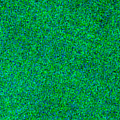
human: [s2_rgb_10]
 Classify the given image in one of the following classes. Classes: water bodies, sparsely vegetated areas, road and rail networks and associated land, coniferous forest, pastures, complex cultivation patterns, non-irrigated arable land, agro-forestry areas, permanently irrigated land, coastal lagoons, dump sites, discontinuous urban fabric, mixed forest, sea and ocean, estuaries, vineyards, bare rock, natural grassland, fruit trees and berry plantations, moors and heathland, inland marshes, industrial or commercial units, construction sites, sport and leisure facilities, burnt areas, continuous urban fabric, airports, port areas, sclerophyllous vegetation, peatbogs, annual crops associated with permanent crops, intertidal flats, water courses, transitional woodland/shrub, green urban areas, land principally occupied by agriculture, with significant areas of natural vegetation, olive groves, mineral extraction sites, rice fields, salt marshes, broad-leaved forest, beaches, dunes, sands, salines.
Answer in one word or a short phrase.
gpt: sea and ocean